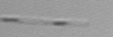
Label: Leptocylindrus